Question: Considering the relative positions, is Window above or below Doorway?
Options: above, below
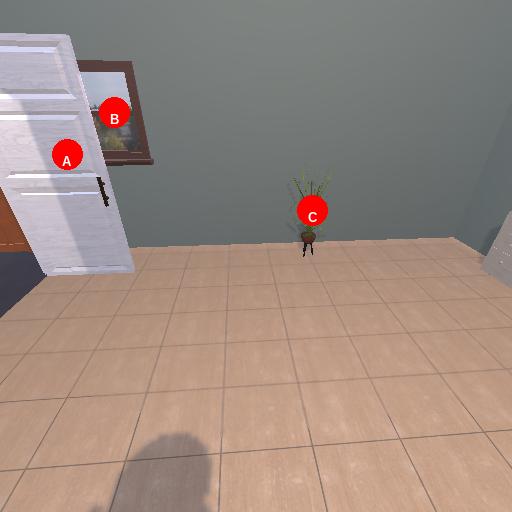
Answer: above